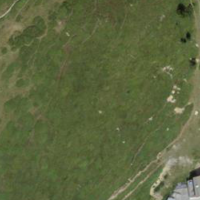
EUNIS habitat code: 26
Species observed at this site:
Traunsteinera globosa
Marmota marmota